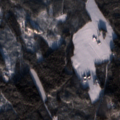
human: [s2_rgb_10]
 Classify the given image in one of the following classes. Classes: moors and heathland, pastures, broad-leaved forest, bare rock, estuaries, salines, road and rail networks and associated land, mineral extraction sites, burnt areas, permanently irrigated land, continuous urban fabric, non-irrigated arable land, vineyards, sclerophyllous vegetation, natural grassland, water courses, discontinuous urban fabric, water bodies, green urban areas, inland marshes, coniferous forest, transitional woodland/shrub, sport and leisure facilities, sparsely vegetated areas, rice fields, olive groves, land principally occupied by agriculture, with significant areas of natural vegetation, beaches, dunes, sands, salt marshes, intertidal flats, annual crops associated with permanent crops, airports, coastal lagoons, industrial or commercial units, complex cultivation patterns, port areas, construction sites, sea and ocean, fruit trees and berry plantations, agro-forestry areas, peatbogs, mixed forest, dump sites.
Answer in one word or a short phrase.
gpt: non-irrigated arable land, coniferous forest, mixed forest, transitional woodland/shrub, water bodies